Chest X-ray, AP view. Patient: 49 years old, sex M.
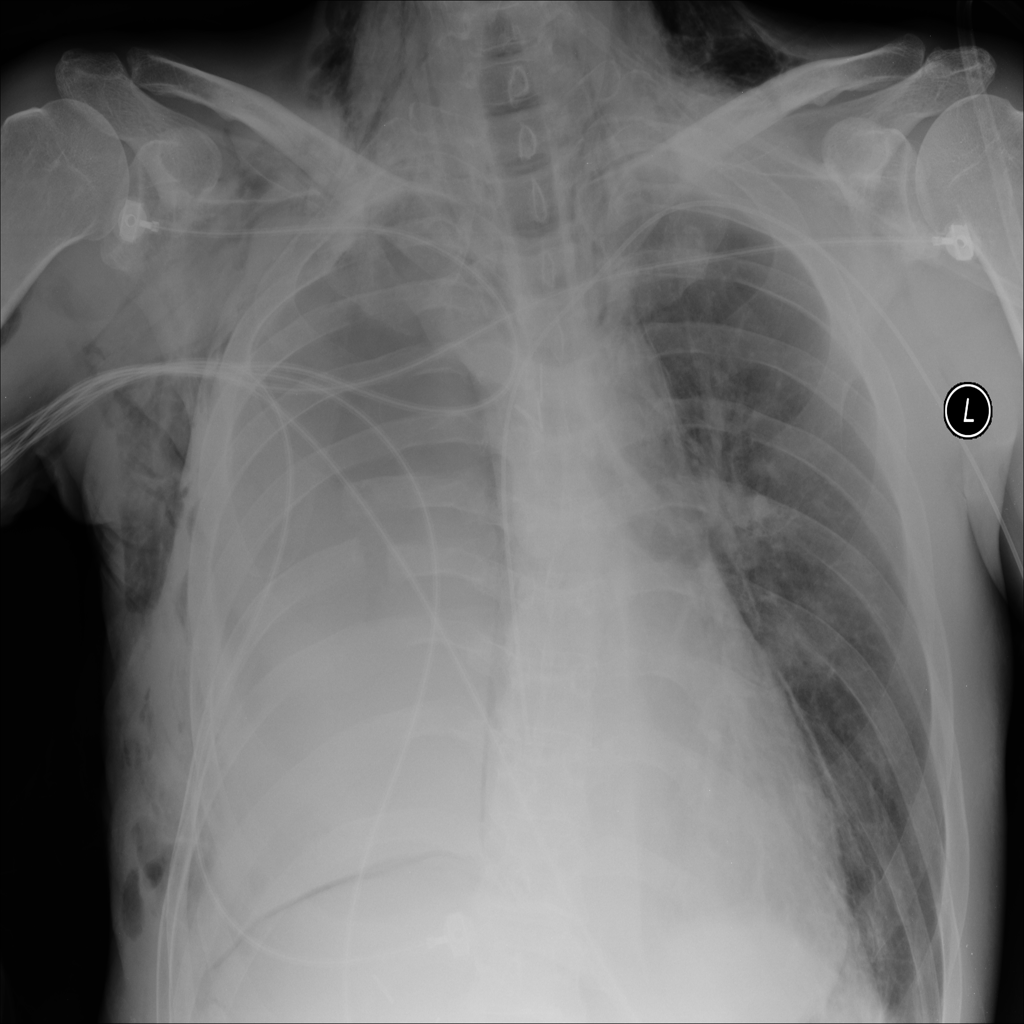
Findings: Emphysema